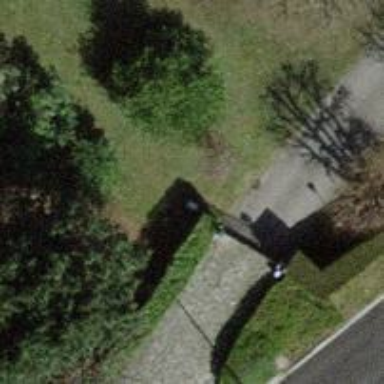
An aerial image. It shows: Gate.